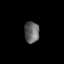
Tissue: skin
Cell type: Others
Senescence score: 0.6776
Nuclear area (px): 311
Mean DAPI intensity: 100.81